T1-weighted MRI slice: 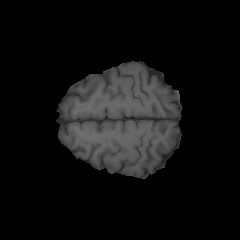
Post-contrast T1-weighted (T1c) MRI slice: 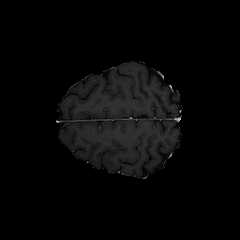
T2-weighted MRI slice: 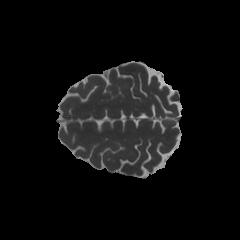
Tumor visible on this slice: no